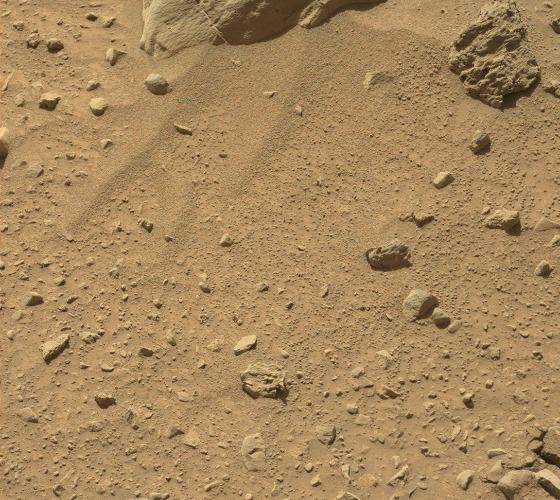
Terrain classes present: Gravel / Sand / Soil, Rock, Shadow